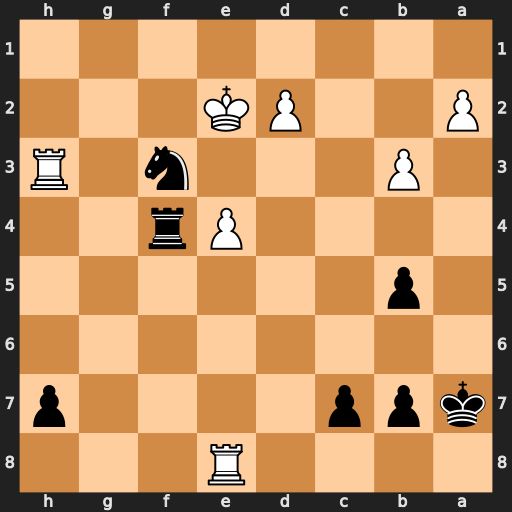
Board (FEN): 4R3/kpp4p/8/1p6/4Pr2/1P3n1R/P2PK3/8
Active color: b
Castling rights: -
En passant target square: -
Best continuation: Ng1+ Ke3 Nxh3